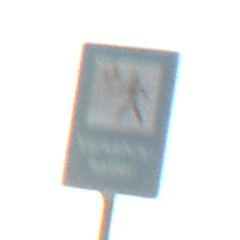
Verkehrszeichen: Verkehrshelfer
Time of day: SunriseSunset
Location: Outdoor (Nature)
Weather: Clear
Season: NotSpecified
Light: Natural